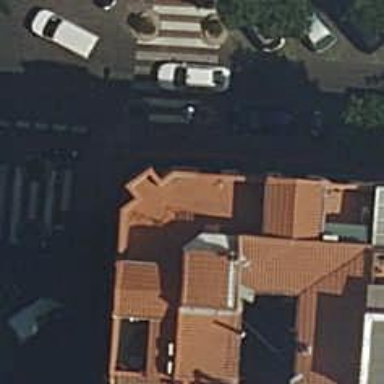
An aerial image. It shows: Restaurant.